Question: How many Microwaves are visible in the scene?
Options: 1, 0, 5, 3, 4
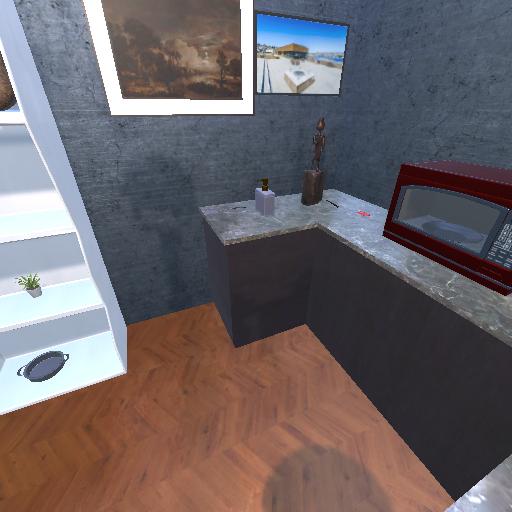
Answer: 1